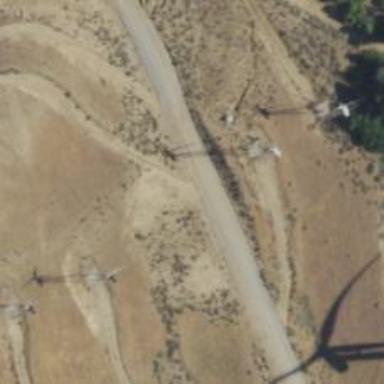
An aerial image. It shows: Wind power generator with wind turbines.